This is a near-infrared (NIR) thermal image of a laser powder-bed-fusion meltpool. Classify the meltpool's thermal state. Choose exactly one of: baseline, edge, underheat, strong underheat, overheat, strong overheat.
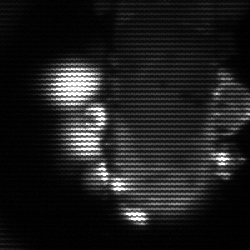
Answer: strong underheat